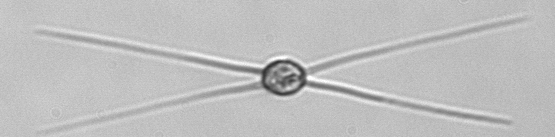
Label: Chaetoceros_danicus